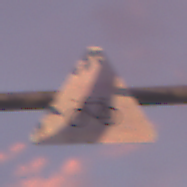
Verkehrszeichen: RadverkehrRechts
Umgebung: Outdoor, Urban
Tageszeit: SunriseSunset
Wetter: PartlyCloudy
Licht: Natural
Jahreszeit: NotSpecified
Kontrast: MediumContrast